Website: crate-barrel
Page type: billing-address
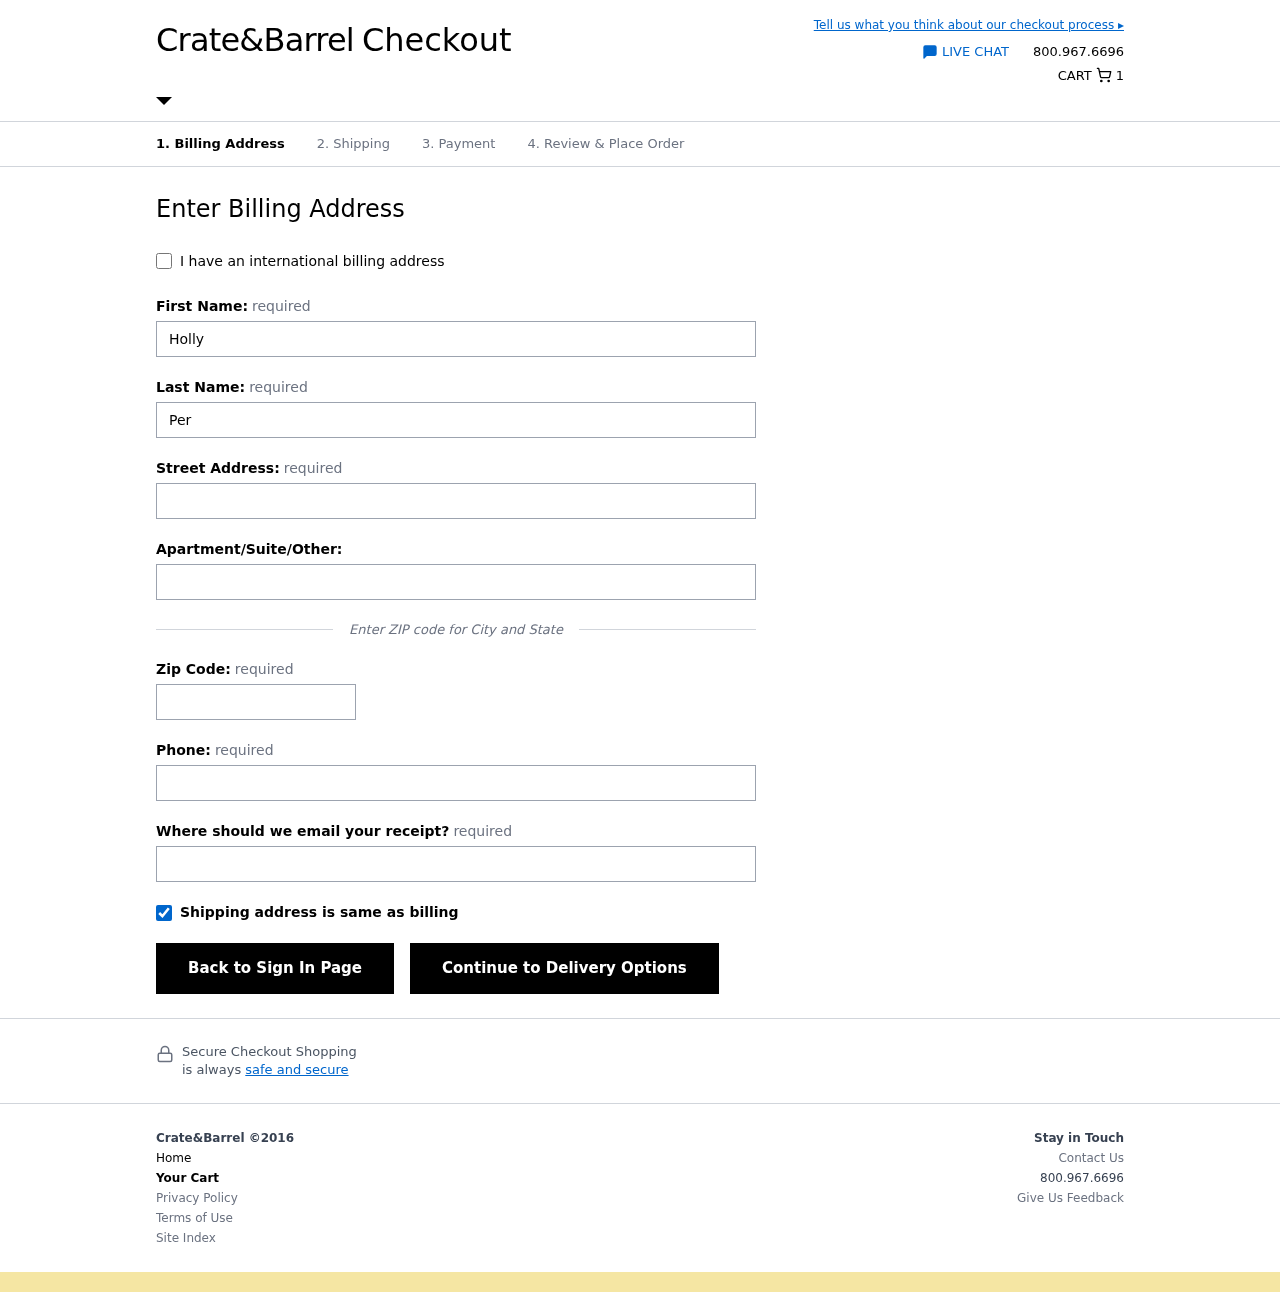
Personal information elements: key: PII_EMAIL
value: hollyperez@gmail.com
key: PII_FIRSTNAME
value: Holly
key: PII_LASTNAME
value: Perez
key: PII_PHONE
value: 4303121202
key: PII_POSTCODE
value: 76267
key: PII_STREET
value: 404 Betty Stream
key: PII_STREET2
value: Suite 382
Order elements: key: ORDER_NUM_ITEMS
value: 1